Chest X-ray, PA view. Patient: 52 years old, sex M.
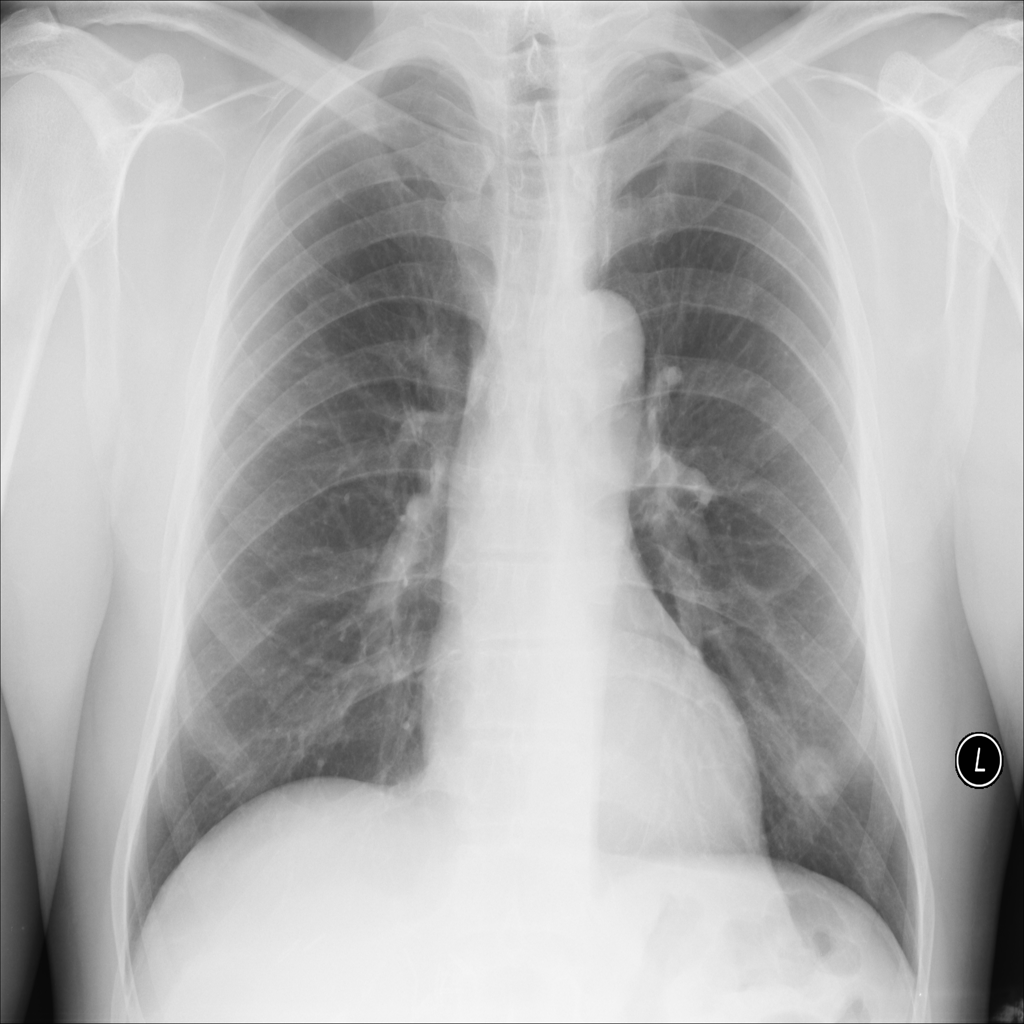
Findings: Nodule